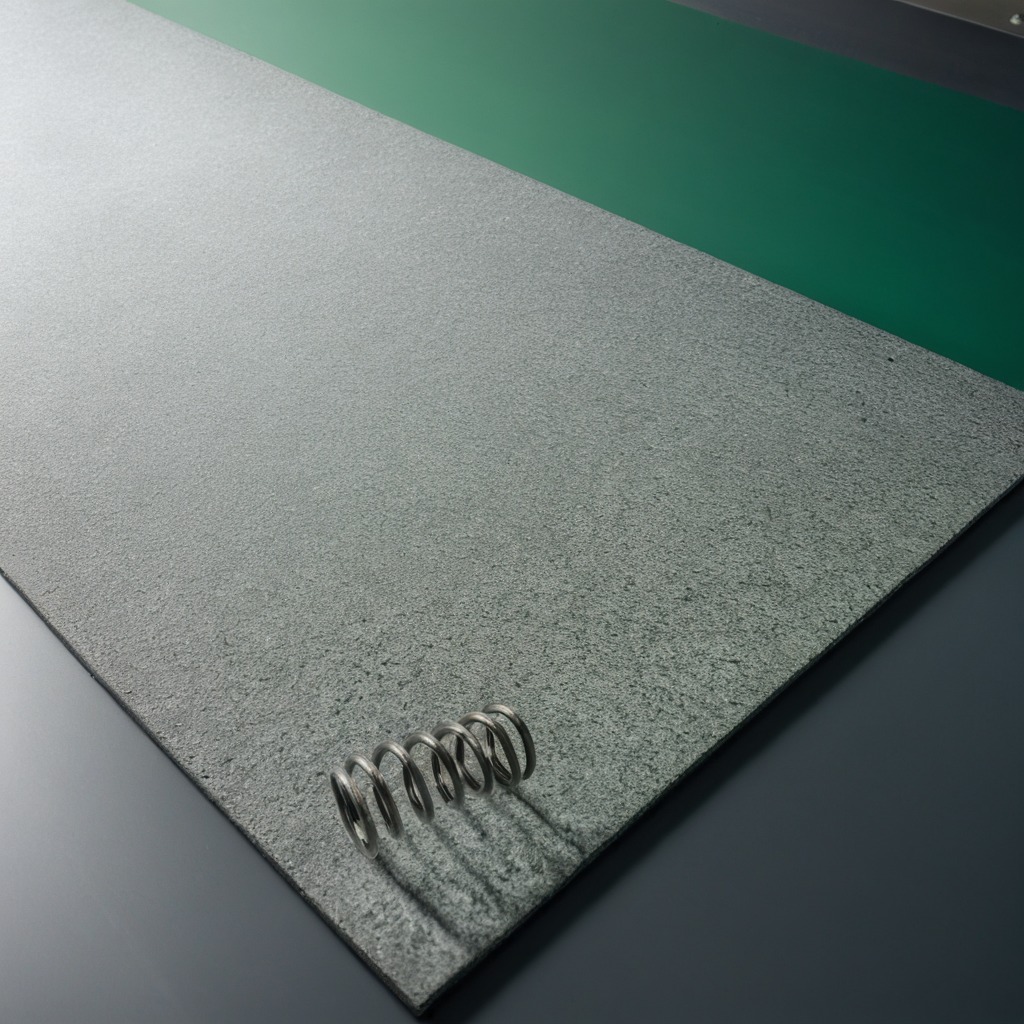
A coiled metal spring lies on the clean granite tabletop beneath the green rubber mat inside a workshop under bright overhead lighting crisp shadows high clarity worn but beneath the mat